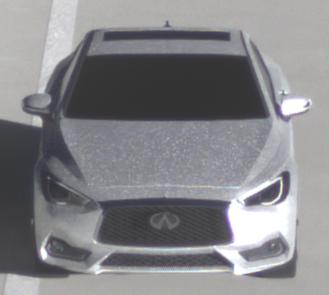
Make: Infiniti
Model: Q60 2.0t
Detailed model: Q60 (V37)
Model produced from: 2016/10
Model produced until: 2018/08
Doors: 2
Color: white
Road condition: dry road
Daytime: sunrise or sunset
Contrast: high contrast